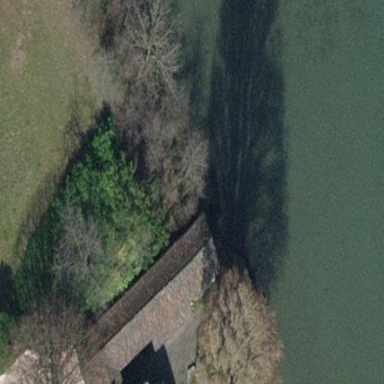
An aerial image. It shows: Boathouse building.